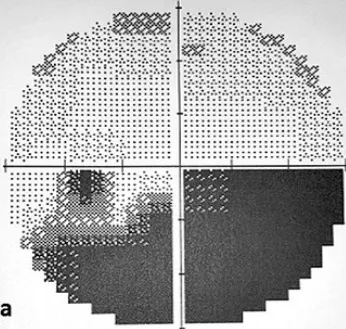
A) Visual field demonstrating inferior arcuate scotoma.
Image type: ophthalmic_imaging (fundus_photograph)